Field crop: maize
Growth stage: 2
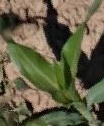
Species: maize